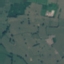
Land use / land cover class: Pasture